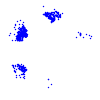
Particle: pion